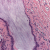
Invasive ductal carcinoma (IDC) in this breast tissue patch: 0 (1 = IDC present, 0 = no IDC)